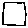
Label: square